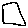
Label: square